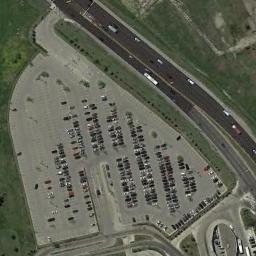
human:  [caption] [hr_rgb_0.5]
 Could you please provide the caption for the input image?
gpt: A lot of cars are in the parking lot .

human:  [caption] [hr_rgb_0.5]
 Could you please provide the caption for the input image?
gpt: There are many yellow signs in the parking lot .

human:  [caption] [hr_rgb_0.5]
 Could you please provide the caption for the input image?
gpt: The parking lot is full of cars next to the grass .

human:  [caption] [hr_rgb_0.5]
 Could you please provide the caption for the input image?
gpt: A parking lot has lots of cars arranged neatly in lines is along the road .

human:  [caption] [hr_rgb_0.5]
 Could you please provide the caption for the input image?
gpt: There are some green lawns around the parking lot .